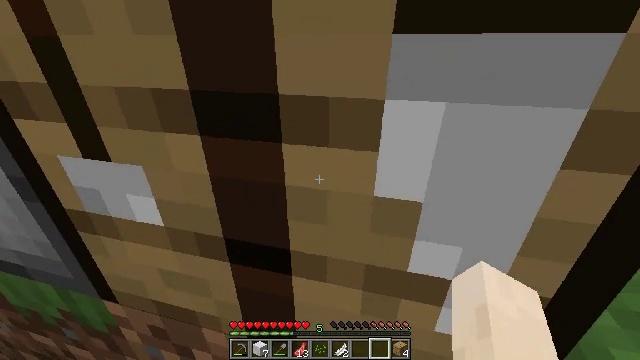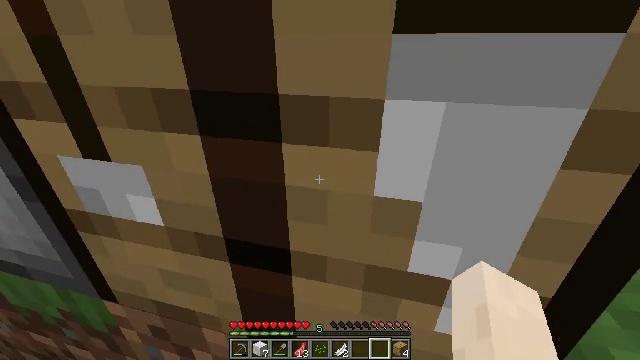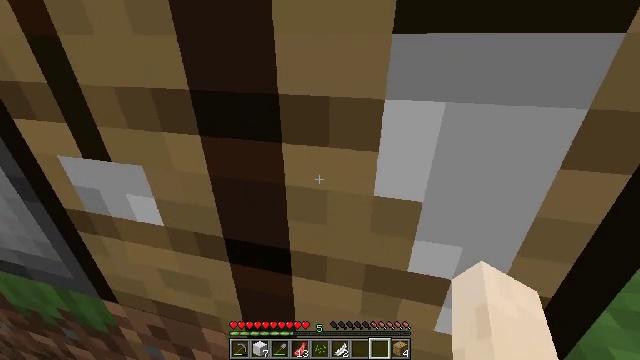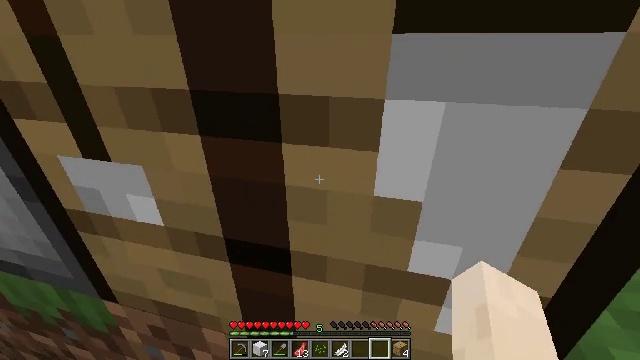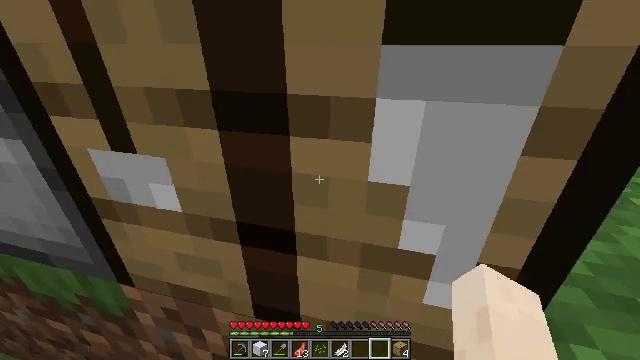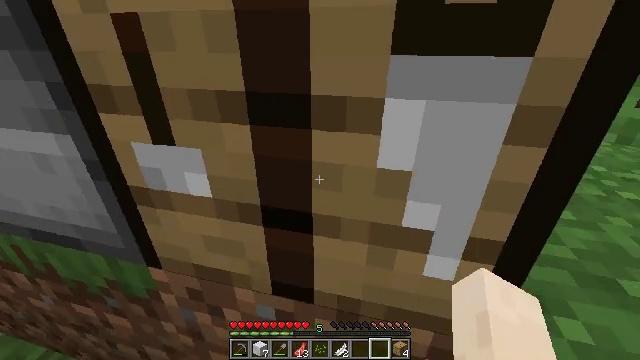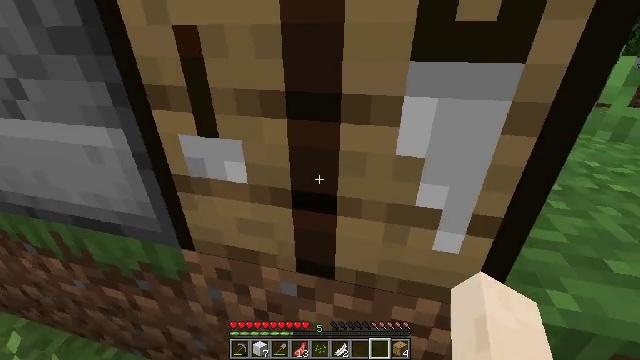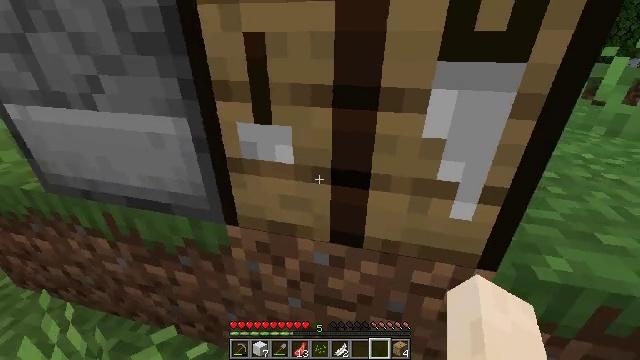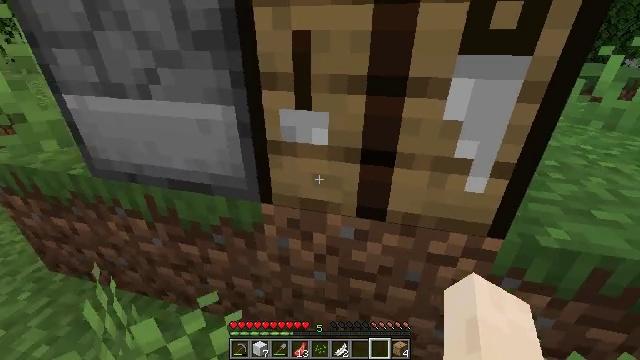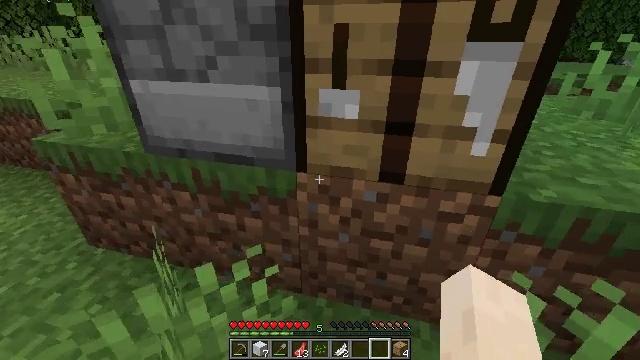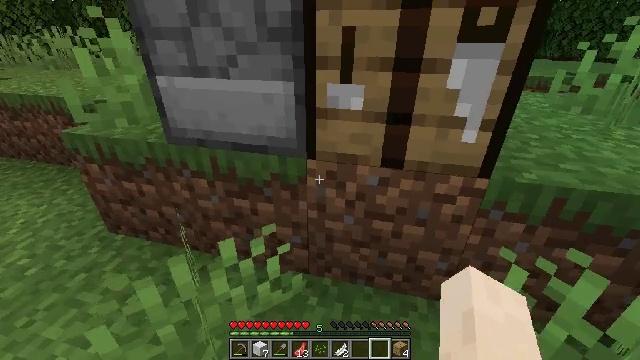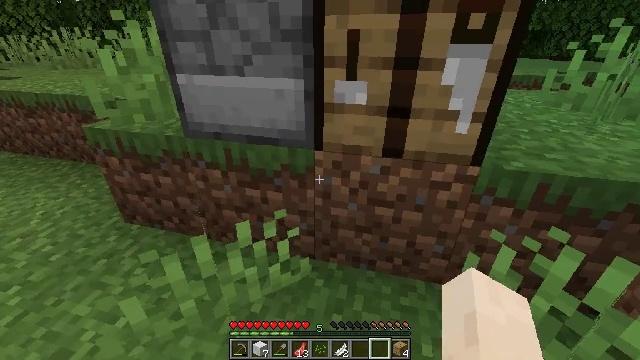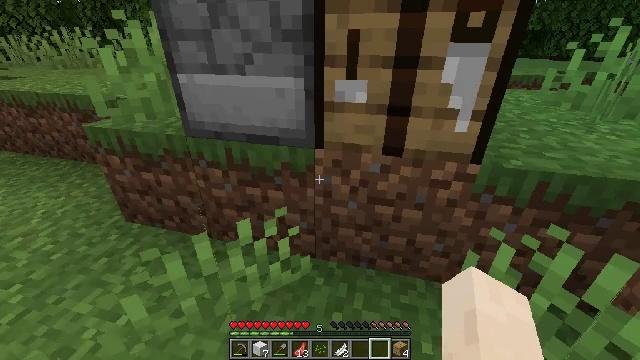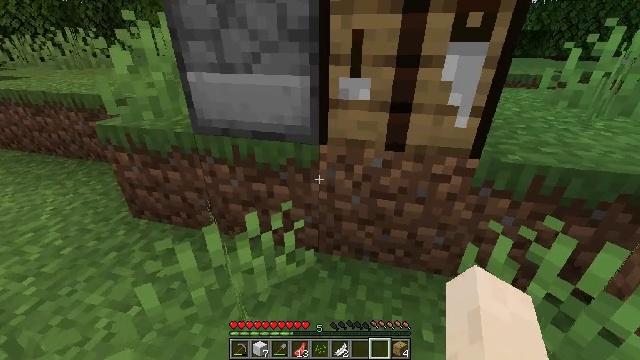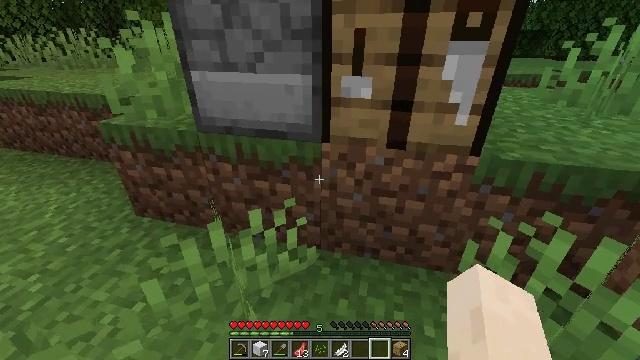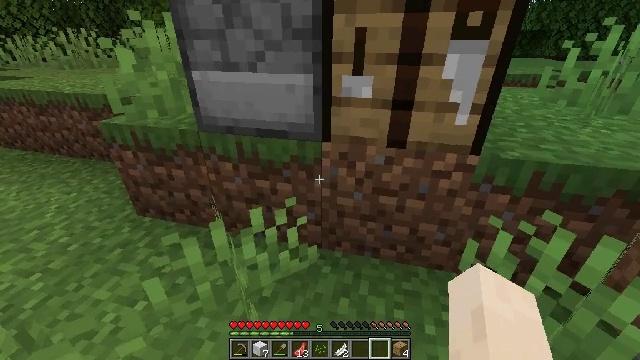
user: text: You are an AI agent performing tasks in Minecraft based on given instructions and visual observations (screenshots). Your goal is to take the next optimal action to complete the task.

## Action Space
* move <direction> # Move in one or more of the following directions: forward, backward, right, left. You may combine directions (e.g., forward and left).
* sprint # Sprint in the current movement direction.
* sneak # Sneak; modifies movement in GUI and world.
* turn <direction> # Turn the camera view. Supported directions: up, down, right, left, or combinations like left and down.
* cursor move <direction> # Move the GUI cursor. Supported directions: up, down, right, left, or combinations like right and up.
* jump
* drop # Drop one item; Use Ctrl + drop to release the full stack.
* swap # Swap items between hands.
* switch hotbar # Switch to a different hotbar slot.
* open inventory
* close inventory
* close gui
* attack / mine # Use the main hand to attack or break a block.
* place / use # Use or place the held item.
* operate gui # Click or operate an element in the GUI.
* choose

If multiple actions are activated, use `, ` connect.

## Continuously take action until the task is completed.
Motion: motion action
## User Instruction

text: craft item air
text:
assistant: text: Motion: no_op
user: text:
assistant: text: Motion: no_op
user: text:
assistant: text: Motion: no_op
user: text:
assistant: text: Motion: move back
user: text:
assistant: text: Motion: move back and move left
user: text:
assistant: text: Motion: move back and move left
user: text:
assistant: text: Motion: move back and move left
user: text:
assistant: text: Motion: move back and move left
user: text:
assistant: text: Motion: move back
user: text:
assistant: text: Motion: move back
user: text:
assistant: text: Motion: no_op
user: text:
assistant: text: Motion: no_op
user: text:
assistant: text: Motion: no_op
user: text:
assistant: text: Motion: no_op
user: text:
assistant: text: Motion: no_op
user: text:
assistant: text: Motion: no_op
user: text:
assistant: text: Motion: no_op
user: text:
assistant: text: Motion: no_op
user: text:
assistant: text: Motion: no_op
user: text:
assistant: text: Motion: no_op
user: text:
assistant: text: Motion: no_op
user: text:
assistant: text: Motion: no_op
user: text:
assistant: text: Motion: no_op
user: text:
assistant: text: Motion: no_op
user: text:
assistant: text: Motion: no_op
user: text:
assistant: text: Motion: no_op
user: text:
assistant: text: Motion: no_op
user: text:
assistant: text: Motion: no_op
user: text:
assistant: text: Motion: no_op
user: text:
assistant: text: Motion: no_op